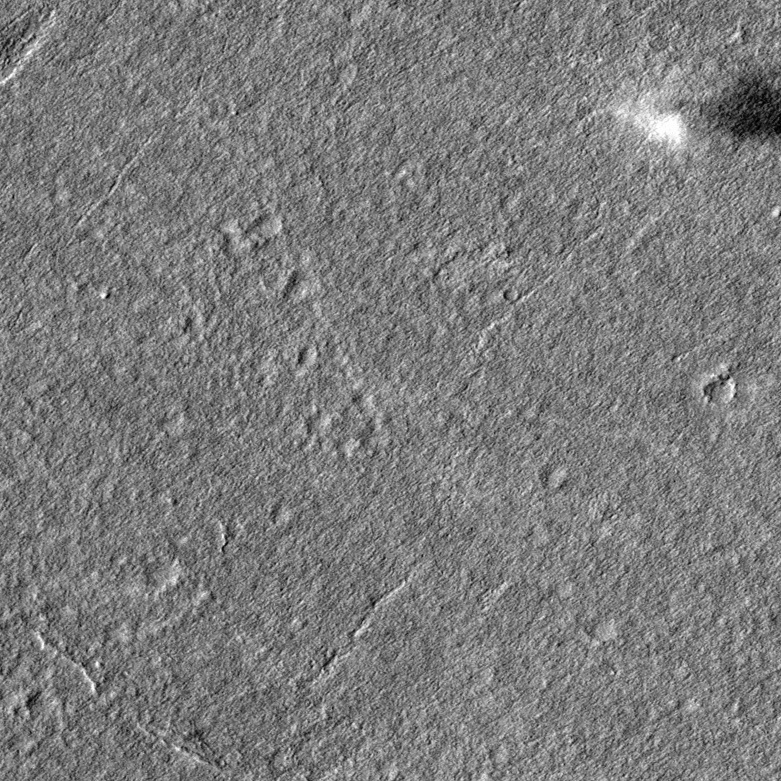
Label: dustdevil